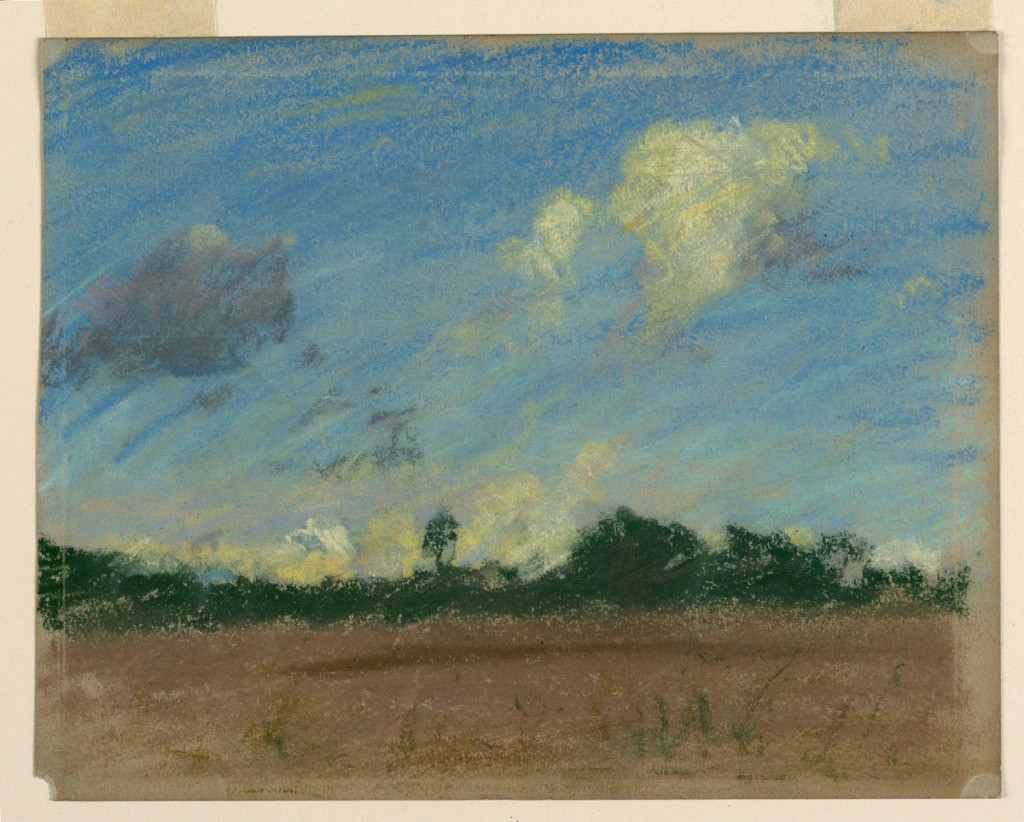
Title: Landscape
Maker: Walter Clark, American, 1848–1917
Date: ca. 1885
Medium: Pastel on grey paper
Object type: pastel
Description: Distant view of a wood across a stretch of water or of barren soil. High sky with some clouds. Margin at right.